Field crop: tomato
Growth stage: 1
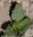
Species: solanum